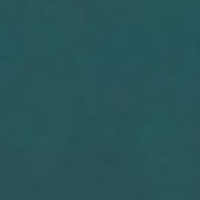
EUNIS habitat code: 14
Species observed at this site:
Corvus corone
Podiceps cristatus
Fulica atra
Anas platyrhynchos
Fringilla coelebs
Passer domesticus
Coloeus monedula
Turdus merula
Phalacrocorax carbo
Larus michahellis
Cygnus olor
Milvus migrans
Sterna hirundo
Motacilla alba
Delichon urbicum